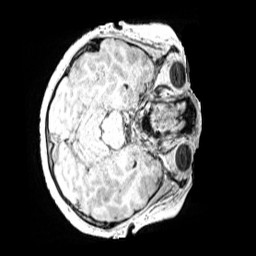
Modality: MP2RAGE
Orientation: axial
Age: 10
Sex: male
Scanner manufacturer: siemens
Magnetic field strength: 3 T
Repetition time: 4 s
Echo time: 0.00299 s